Current action and preconditions to check: trajectory_clear

Your task: For each precondition in the list above, predict whether it will hold at this action.

Consider the current scene as observed from the mobile robot's camera, and analyze the predicted future states of all dynamic agents (e.g., people, animals, vehicles, or any moving entities) within the NEXT SECOND.

IMPORTANT: Only answer "very likely" if you are absolutely certain—based on strong, clear evidence—that a dynamic agent will violate the precondition in the predicted future state. Do NOT answer "very likely" for unlikely, ambiguous, or low-probability risks.

Ask yourself for each precondition: Is there a high probability, with clear and convincing evidence, that the predicted future states of any dynamic agent will interfere with the predicted future state of the currently executing action within the NEXT SECOND, causing that precondition to fail?

Assess the risk level based on these predictions. Use "likely" or "very likely" if motions create a clear risk of interference.

Use "neutral" or "improbable" if agents are nearby but their predicted paths are clearly diverging or non-conflicting.

Failure Risk Categories: "very improbable", "improbable", "neutral", "likely", "very likely"

Answer Format: Output ONLY the probability_of_failure value from these categories: "very improbable", "improbable", "neutral", "likely", "very likely"

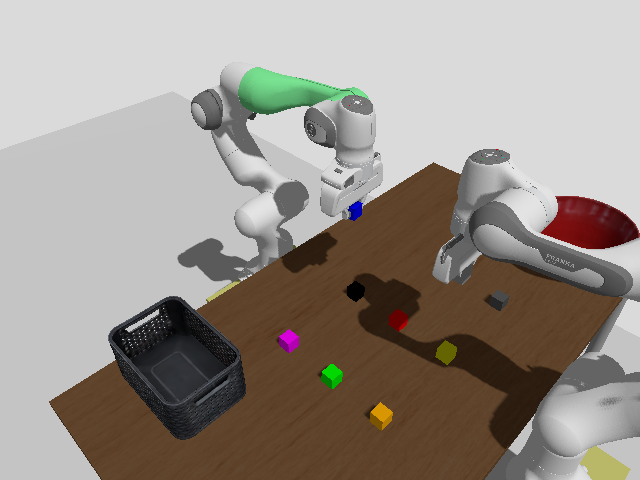

Answer: improbable